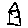
Label: house